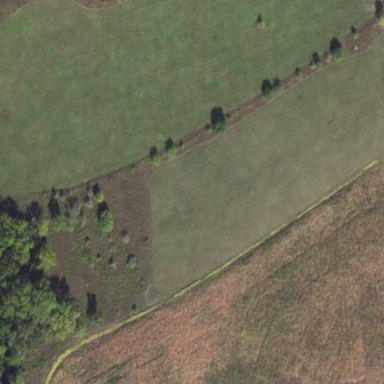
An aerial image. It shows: Beautiful meadow.